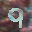
Label: 9